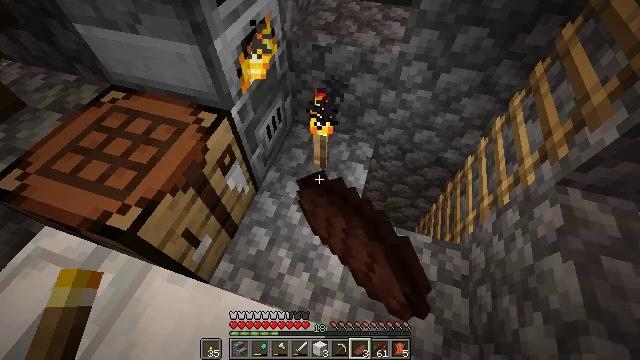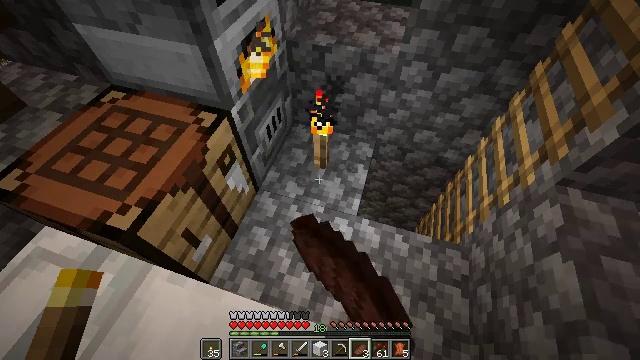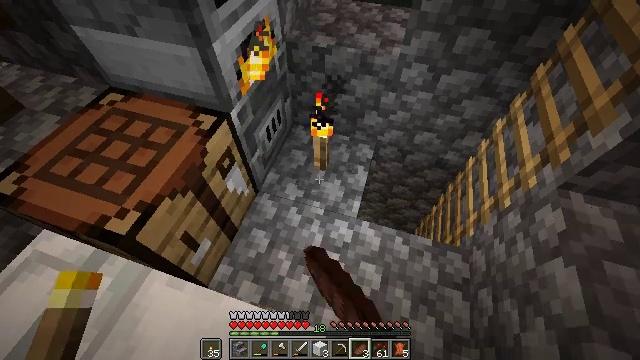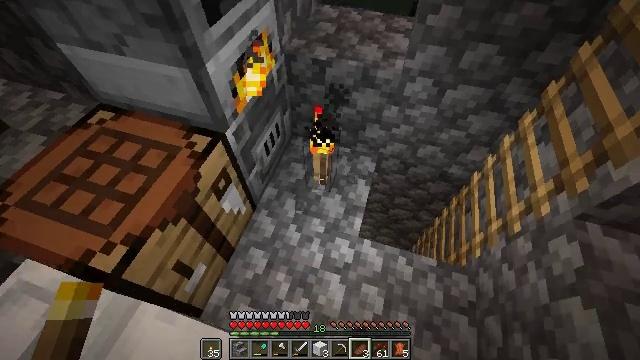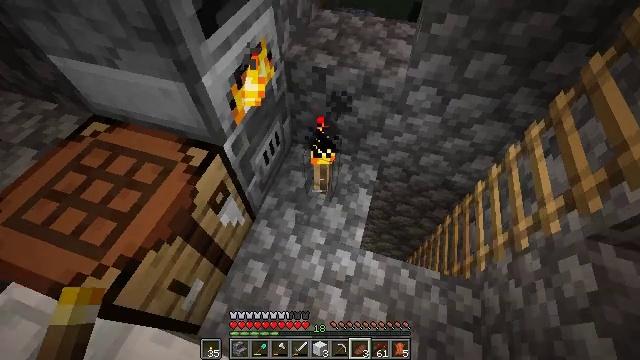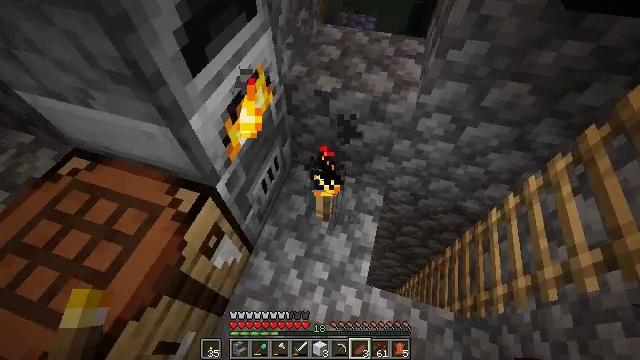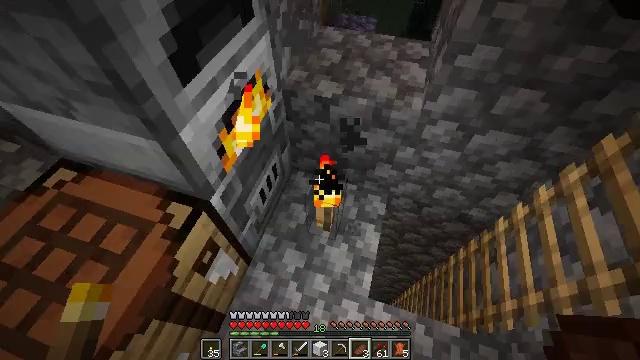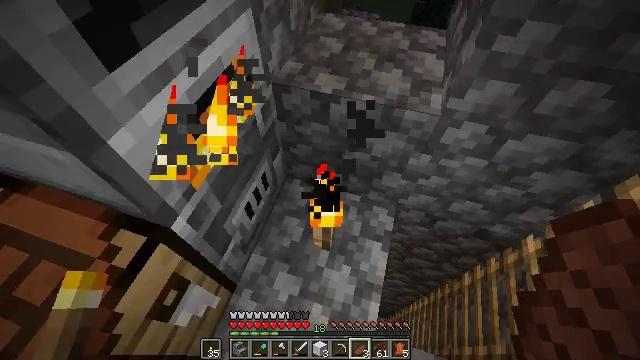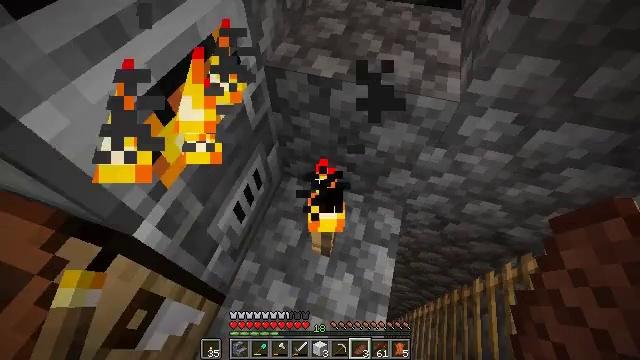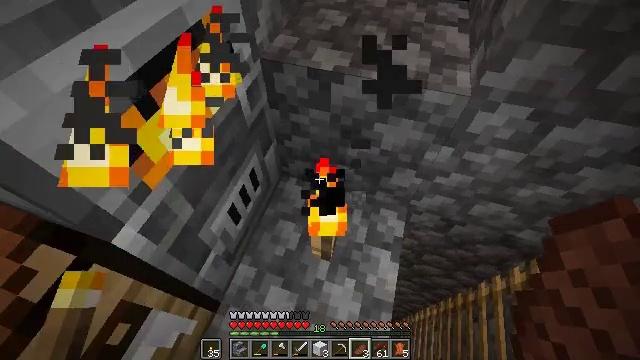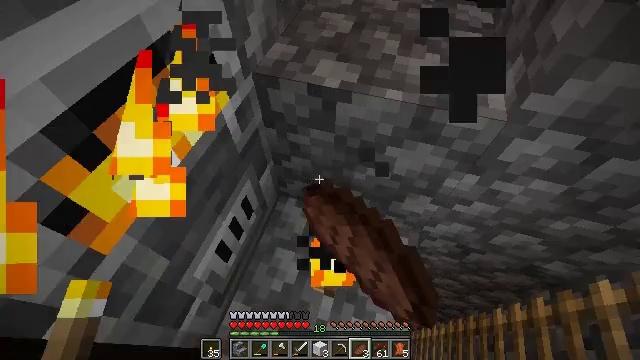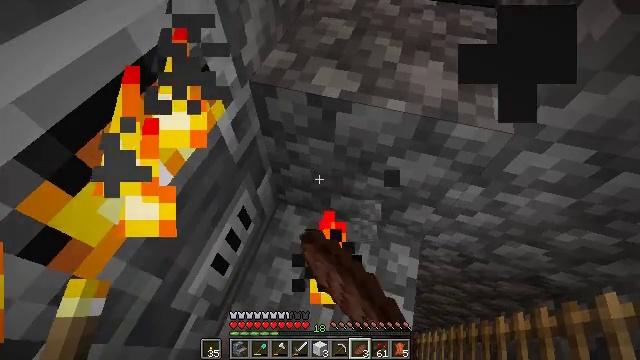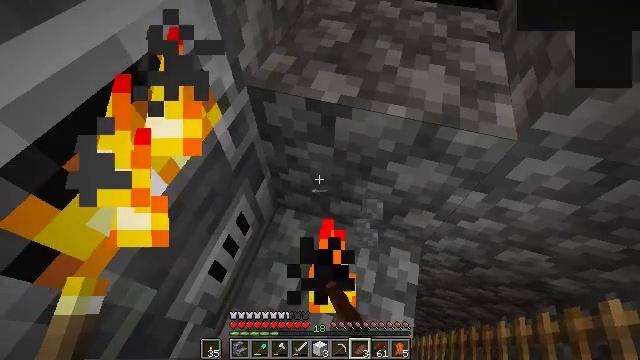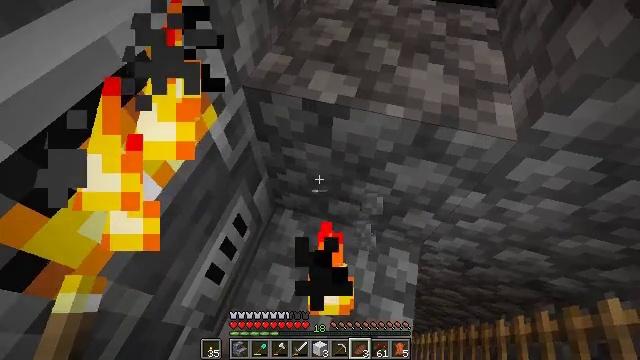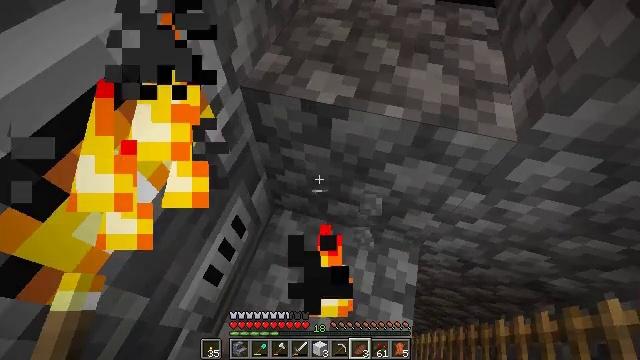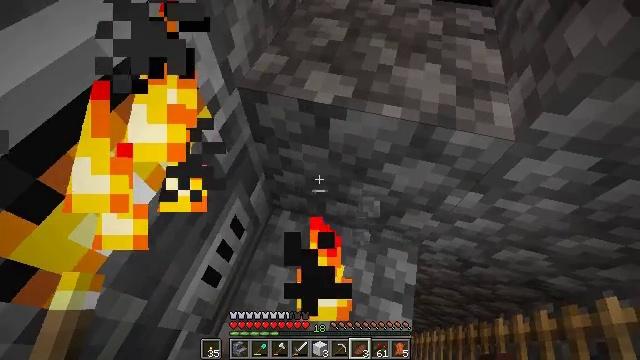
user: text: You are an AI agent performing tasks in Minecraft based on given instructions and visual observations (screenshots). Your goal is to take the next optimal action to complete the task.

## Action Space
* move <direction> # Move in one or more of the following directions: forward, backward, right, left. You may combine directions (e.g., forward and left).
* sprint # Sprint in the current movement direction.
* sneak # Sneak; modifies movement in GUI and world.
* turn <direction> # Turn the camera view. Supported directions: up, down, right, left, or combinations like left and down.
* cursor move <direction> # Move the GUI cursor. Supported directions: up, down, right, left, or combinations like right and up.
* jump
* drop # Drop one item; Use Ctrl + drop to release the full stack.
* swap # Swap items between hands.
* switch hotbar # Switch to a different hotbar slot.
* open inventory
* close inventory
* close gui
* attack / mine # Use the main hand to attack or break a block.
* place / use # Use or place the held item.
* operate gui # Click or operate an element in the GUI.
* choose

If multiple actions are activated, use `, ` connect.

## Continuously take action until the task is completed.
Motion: motion action
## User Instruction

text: Mine the torch on the wall.
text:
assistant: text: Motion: attack / mine
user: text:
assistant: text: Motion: move forward
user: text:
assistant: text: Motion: move forward
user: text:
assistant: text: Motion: move forward
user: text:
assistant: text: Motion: move forward
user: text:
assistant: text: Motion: move forward
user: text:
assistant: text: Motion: move forward
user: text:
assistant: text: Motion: move forward
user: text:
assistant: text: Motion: attack / mine
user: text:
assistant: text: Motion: attack / mine
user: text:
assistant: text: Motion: attack / mine
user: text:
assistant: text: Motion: no_op
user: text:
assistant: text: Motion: no_op
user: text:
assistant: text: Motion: no_op
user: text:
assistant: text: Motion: no_op
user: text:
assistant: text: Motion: turn right
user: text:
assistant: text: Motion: turn right and down
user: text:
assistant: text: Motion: turn right and down
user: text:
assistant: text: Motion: no_op
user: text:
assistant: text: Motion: turn right and down
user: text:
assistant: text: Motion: turn right and down
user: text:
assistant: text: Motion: turn down
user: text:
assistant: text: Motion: attack / mine
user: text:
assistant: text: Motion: attack / mine
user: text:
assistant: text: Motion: attack / mine
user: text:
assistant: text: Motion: no_op
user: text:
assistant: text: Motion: no_op
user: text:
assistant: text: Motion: no_op